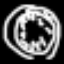
Label: clock